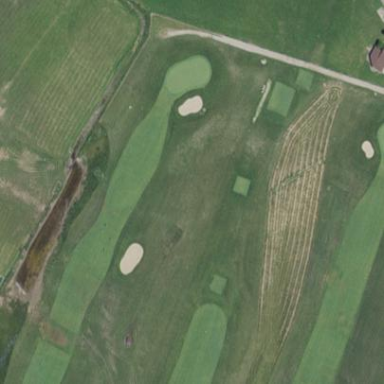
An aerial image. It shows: Grassy area designated as golf fairway.